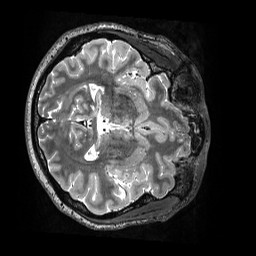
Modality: T2w
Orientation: axial
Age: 39
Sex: male
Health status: ill
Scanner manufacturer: siemens
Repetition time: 3.2 s